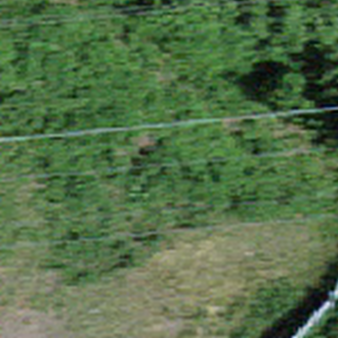
Label: other